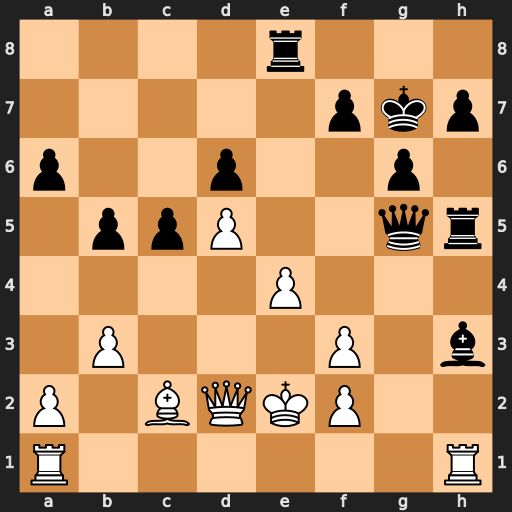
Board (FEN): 4r3/5pkp/p2p2p1/1ppP2qr/4P3/1P3P1b/P1BQKP2/R6R
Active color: w
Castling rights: -
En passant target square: -
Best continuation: Qxg5 Rxg5 Rxh3